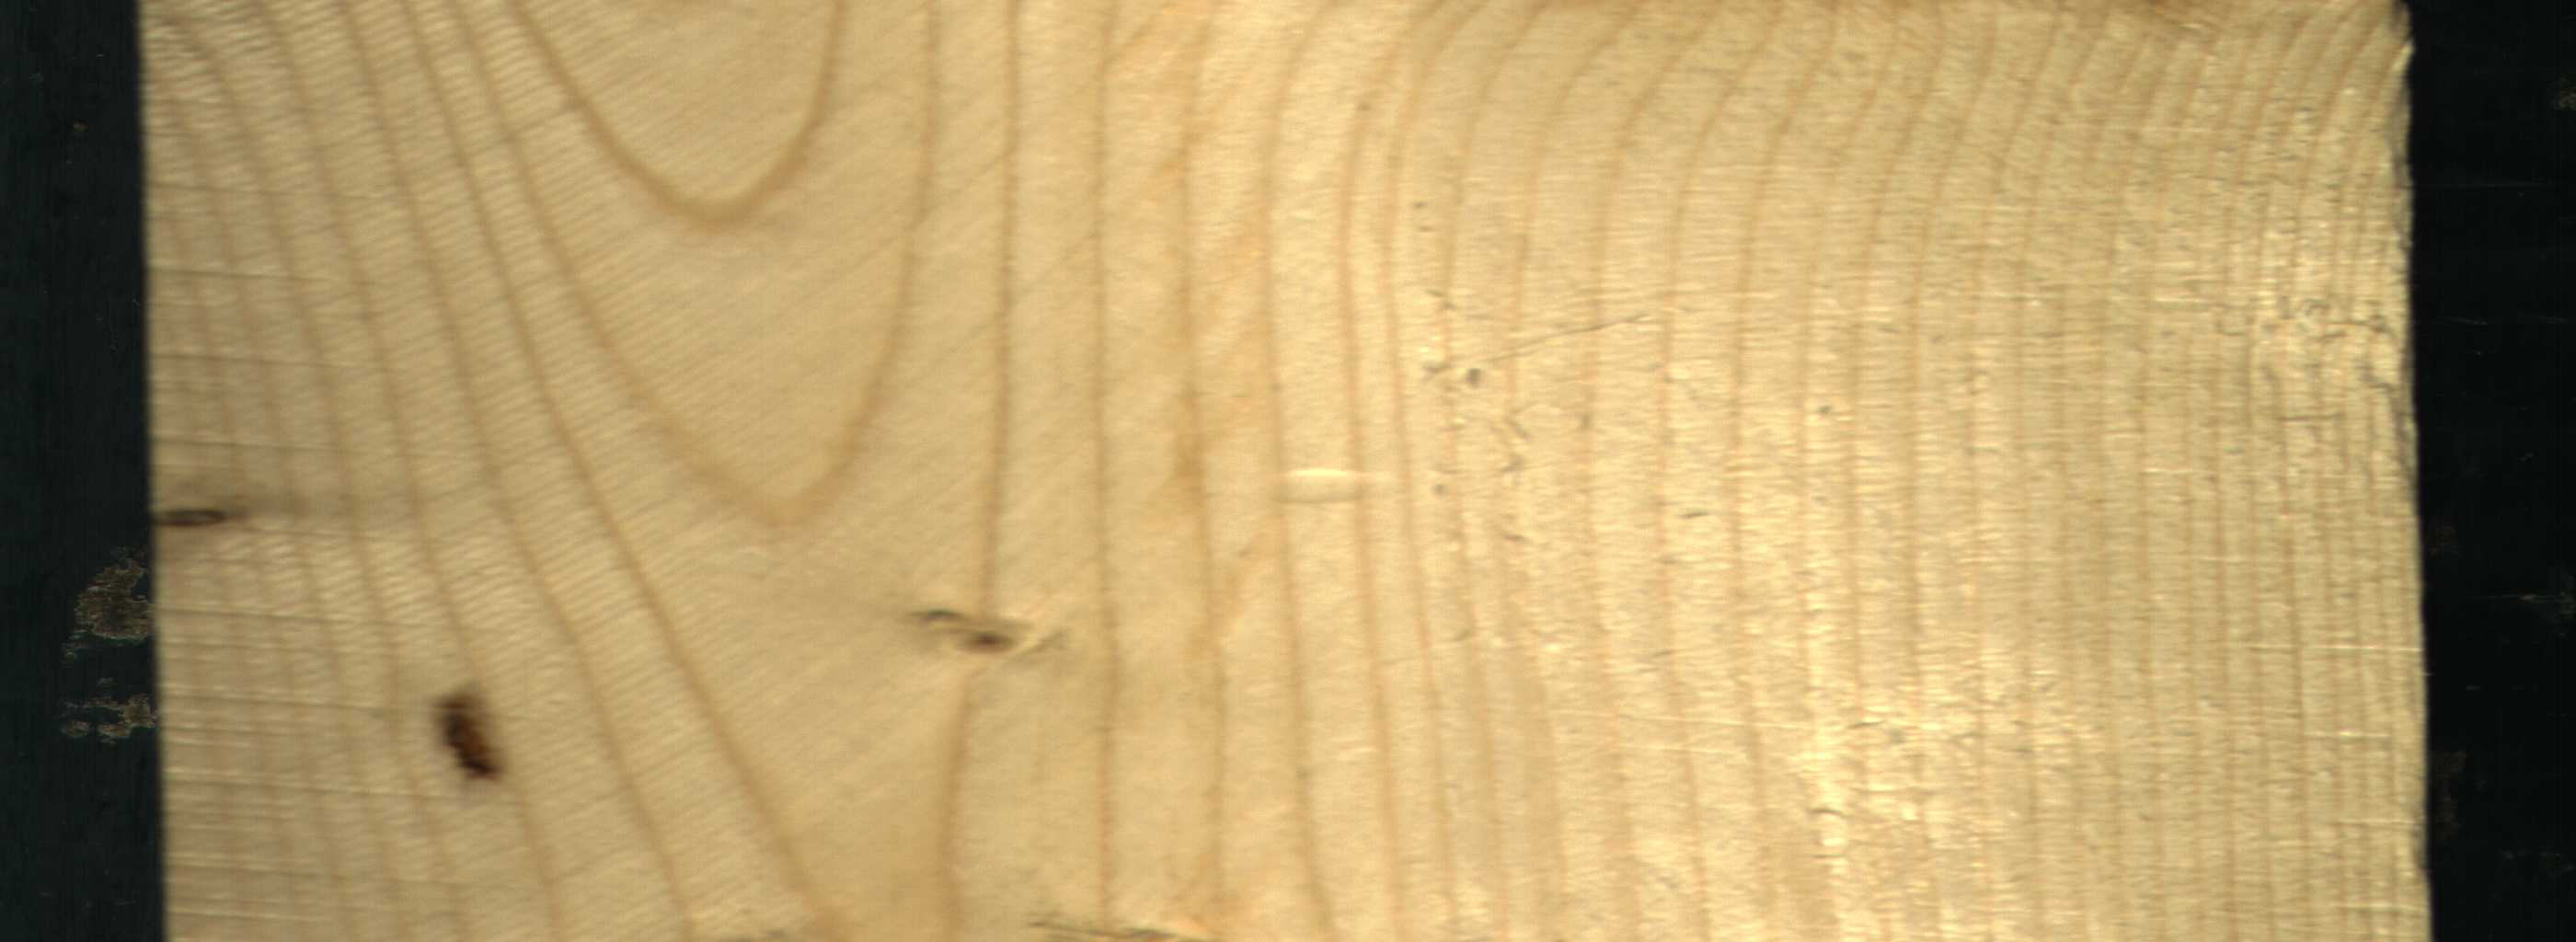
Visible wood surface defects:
resin
Live_Knot
Live_Knot